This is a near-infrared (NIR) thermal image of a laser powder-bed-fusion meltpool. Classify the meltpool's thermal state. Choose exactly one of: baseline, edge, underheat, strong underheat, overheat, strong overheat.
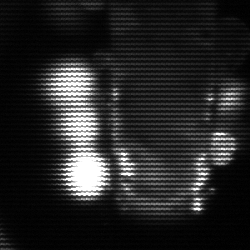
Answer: strong underheat